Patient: sex M, age 54
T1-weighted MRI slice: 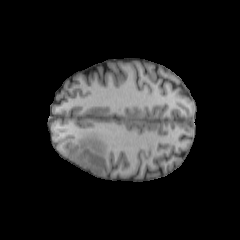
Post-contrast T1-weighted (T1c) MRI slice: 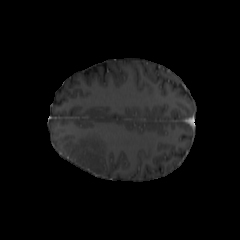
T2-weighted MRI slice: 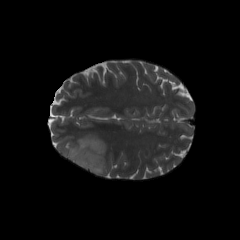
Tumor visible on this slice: yes
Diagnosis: Astrocytoma, IDH-wildtype
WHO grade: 3